Field crop: maize
Growth stage: 1
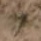
Species: salsola